Question: I am trying to replicate a green square image in pure css3. You can see the image here:
So far I have managed to generate the square, looking just like the one in the image. The problem is the border of the circle in the square. As you can see, the border of that circle in the image is gradient and mine is not (see fiddle) and I have no idea how to replicate this in CSS...
<URL>
The CSS code I am currently using:
'''
.greenBlock, .greenCore {
background-color: #00c200;
border: 3px solid;
border-top-color: #00de00;
border-right-color: #006900;
border-bottom-color: #006900;
border-left-color: #00de00;
z-index: 10;
width: 42px;
height: 42px;
}
.greenCore {
width: 22px;
height: 22px;
border-radius: 50%;
-webkit-transform: translate(25%, 25%);
transform: translate(25%, 25%);
}
'''
How can I do this gradient circle border in CSS3?
Thanks a lot
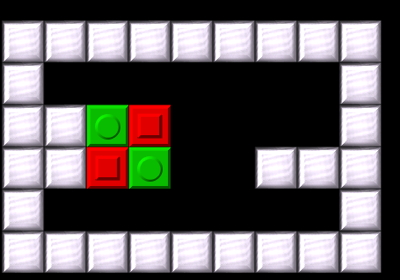
Answer: I would use a pseudo-element (':before') and style it with a gradient background.
('border-image''border-radius')
'''
.greenBlock {
background-color: #00c200;
border: 3px solid;
border-top-color: #00de00;
border-right-color: #006900;
border-bottom-color: #006900;
border-left-color: #00de00;
width: 42px;
height: 42px;
position:relative;
z-index:10;
}
.greenCore {
background-color: #00c200;
width: 22px;
height: 22px;
border-radius: 50%;
top:50%;
left:50%;
margin-left:-11px; /*half width*/
margin-top:-11px;
position:relative;
}
.greenCore:before{
content:'';
position:absolute;
z-index:-1;
border-radius:50%;
width:28px; /*22 of greenCore + 3 + 3 for the borders*/
height:28px;
left:-3px;
top:-3px;
background: -moz-linear-gradient(-45deg, #00ff00 0%, #004900 100%);
background: -webkit-gradient(linear, left top, right bottom, color-stop(0%,#00ff00), color-stop(100%,#004900));
background: -webkit-linear-gradient(-45deg, #00ff00 0%,#004900 100%);
background: -o-linear-gradient(-45deg, #00ff00 0%,#004900 100%);
background: -ms-linear-gradient(-45deg, #00ff00 0%,#004900 100%);
background: linear-gradient(135deg, #00ff00 0%,#004900 100%);
}
'''
'''
<div class="palette greenBlock" data-code="2">
<div class="greenCore"></div>
</div>
'''